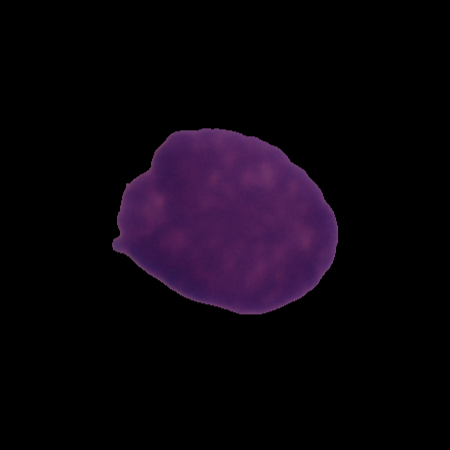
Label: healthy